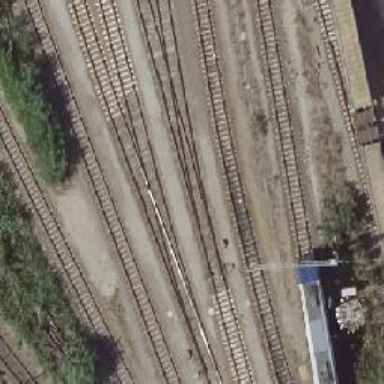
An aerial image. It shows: Railway switch.